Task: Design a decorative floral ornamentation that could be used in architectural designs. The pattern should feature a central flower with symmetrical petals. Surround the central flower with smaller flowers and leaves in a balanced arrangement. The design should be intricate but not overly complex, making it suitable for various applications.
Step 1016:
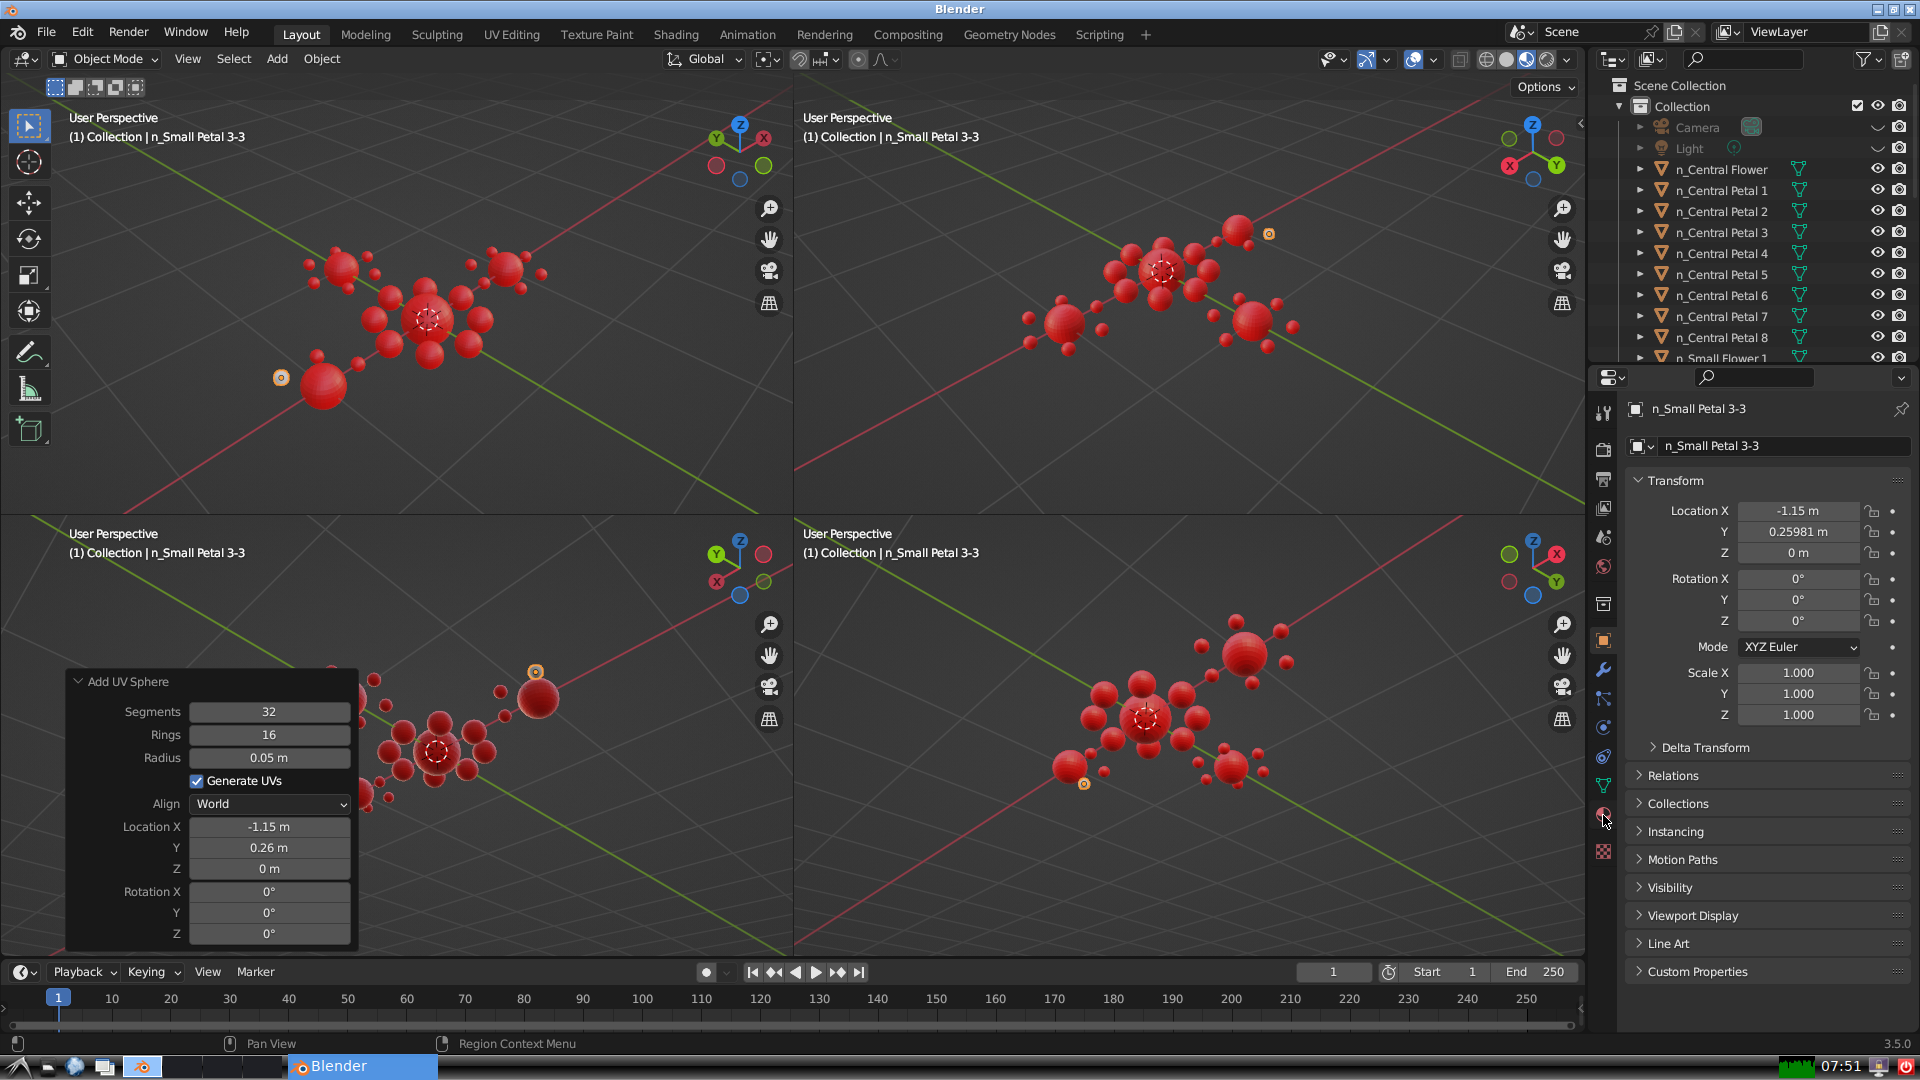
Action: click: no